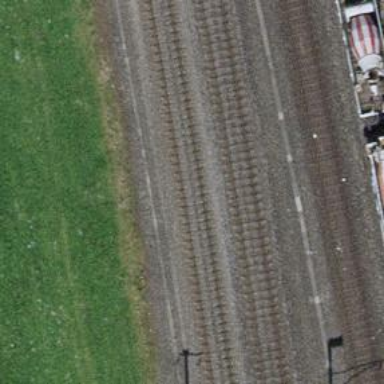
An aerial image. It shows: Single-track electrified railway with contact line.